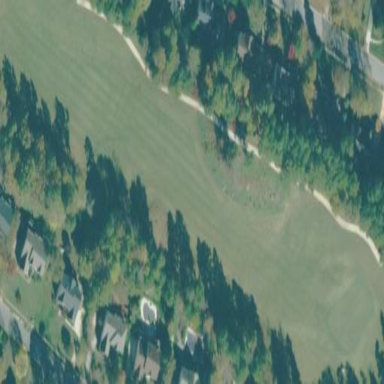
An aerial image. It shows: Golf fairway surrounded by grass.